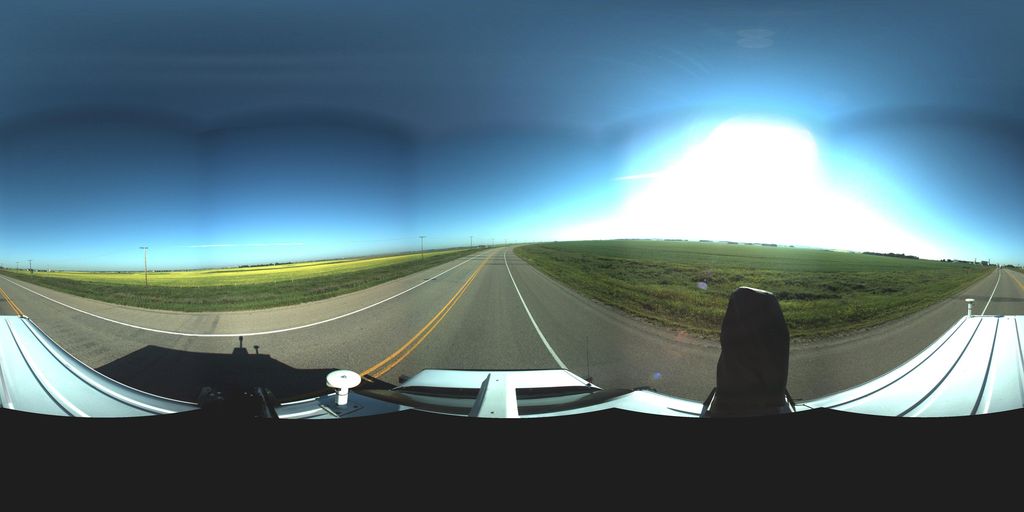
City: saskatoon